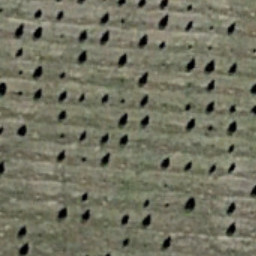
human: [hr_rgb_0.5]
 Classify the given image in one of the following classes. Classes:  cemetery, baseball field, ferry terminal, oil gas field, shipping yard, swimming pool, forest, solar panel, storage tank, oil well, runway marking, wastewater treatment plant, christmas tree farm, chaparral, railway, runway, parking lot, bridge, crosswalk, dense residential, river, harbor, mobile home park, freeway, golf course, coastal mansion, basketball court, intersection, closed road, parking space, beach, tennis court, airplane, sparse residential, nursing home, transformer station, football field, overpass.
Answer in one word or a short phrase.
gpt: christmas tree farm